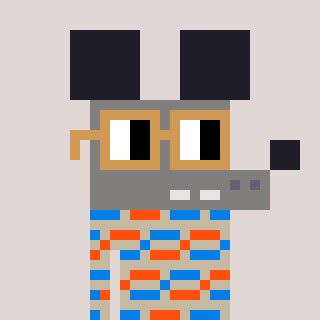
a pixel art character with square brown glasses, a mouse-shaped head and a bege-colored body on a warm background